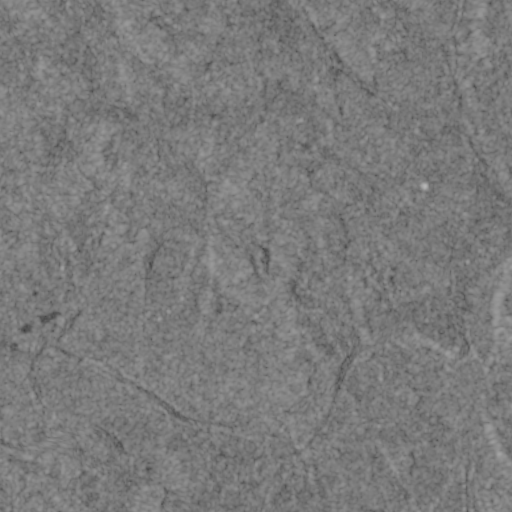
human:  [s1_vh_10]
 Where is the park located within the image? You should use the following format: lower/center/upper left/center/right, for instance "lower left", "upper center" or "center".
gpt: The park is located in the center of the image.
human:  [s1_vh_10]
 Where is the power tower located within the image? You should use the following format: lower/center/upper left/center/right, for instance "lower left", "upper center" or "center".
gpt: There is no power tower in the image.

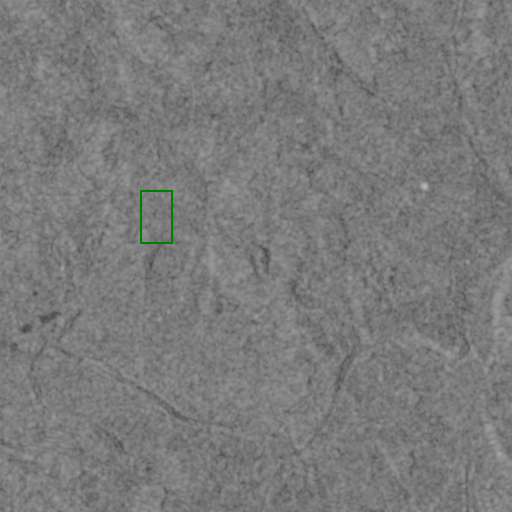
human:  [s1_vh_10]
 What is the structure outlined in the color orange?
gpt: There is no orange outline.
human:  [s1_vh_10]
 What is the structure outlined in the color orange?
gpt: There is no structure outlined in orange.